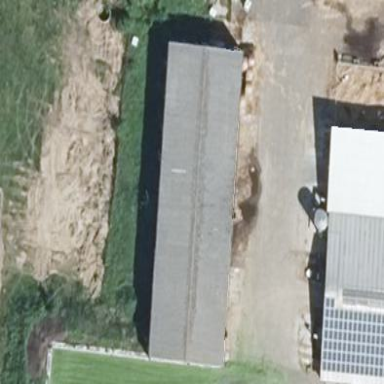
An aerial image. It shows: Gabled farm auxiliary building with grey roof oriented along certain direction.